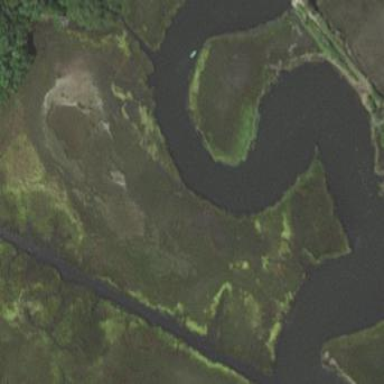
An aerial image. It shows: Beautiful wet meadow natural wetland.